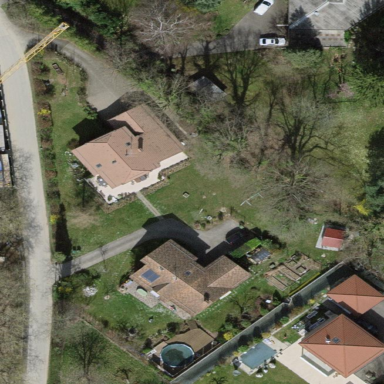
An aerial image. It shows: Garden surrounded by fence.